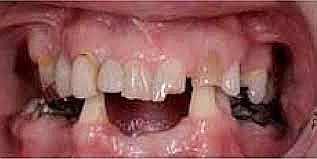
Condition: hypodontia